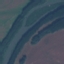
Label: River